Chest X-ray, PA view. Patient: 38 years old, sex F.
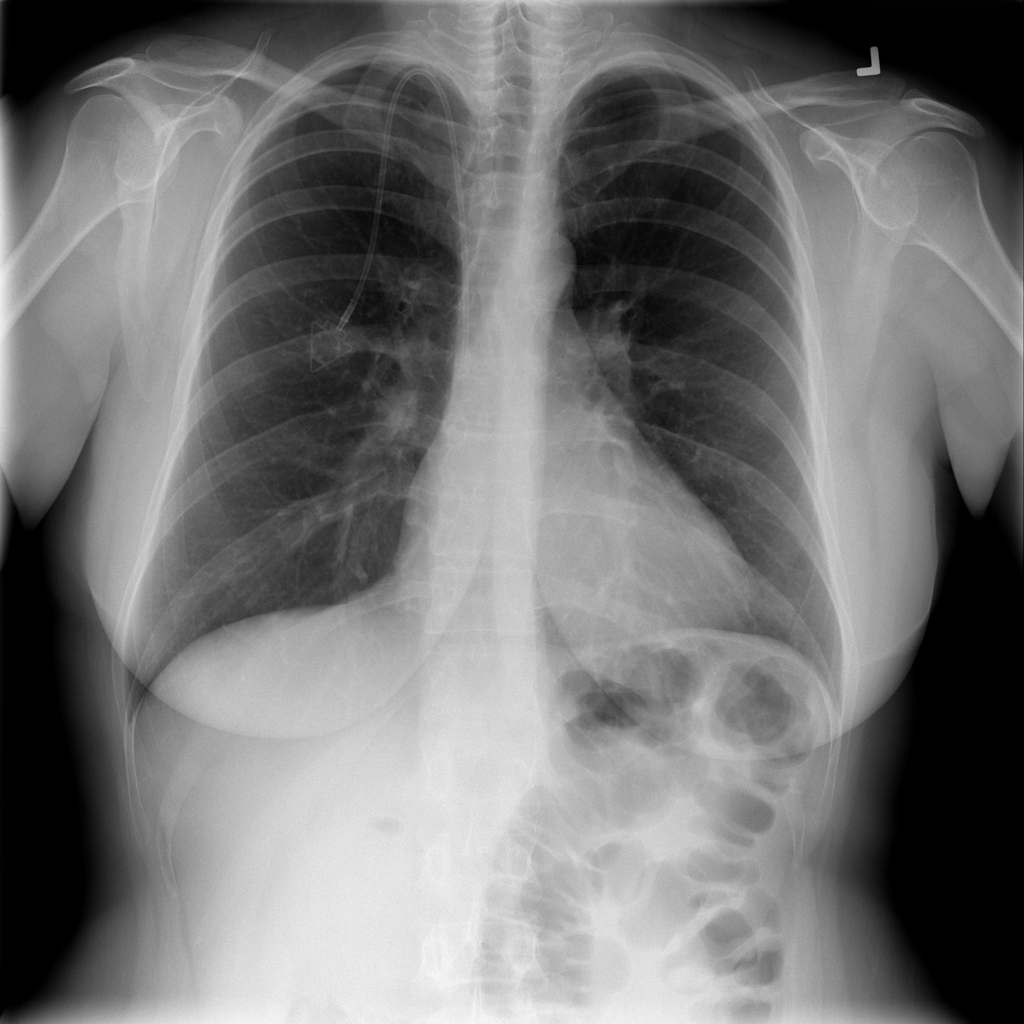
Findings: No Finding